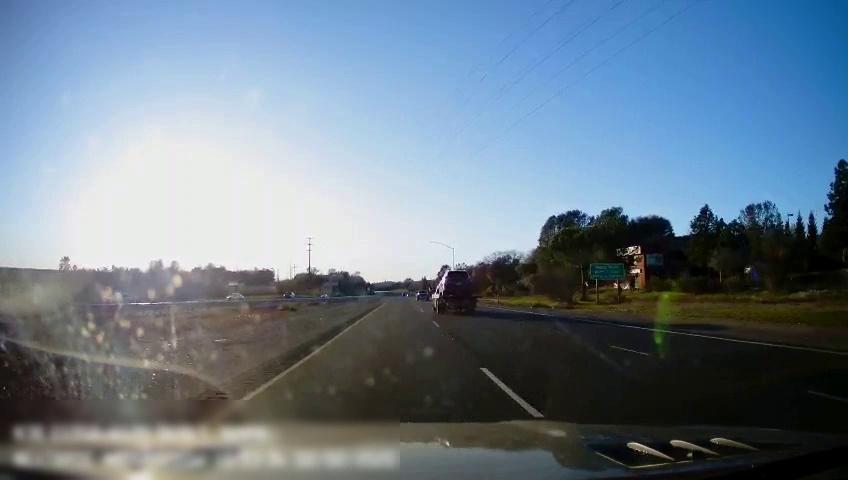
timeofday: Day
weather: Sunny
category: Drivable Space
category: Vehicles | Car
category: Vehicles | Truck
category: Vehicles | Car
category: Vehicles | SUV
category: Lanes | Current Lane
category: Lanes | Current Lane
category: Lanes | Alternate Lane
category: Lanes | Alternate Lane
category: Traffic | Signs